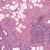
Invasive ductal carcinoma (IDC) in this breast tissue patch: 0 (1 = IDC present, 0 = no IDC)